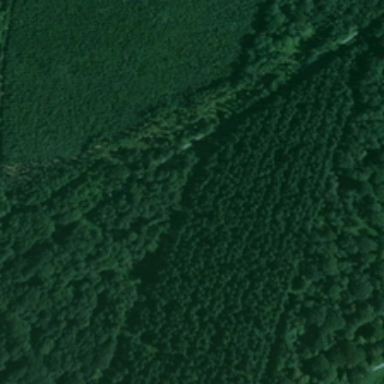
The farmland is surrounded by verdant trees .